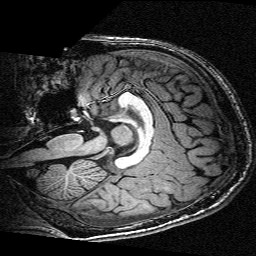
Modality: T1w
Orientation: sagittal
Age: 22
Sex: male